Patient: sex F, age 59
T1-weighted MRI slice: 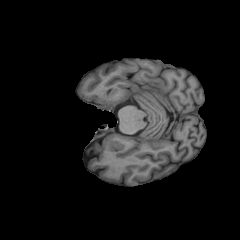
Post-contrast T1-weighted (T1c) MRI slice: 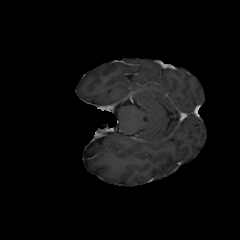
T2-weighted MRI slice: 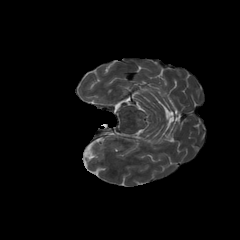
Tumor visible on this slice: no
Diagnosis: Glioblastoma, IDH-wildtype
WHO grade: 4